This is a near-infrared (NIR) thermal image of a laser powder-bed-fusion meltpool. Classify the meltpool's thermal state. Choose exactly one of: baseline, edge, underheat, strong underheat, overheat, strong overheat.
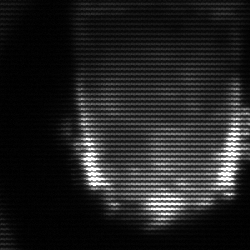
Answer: baseline